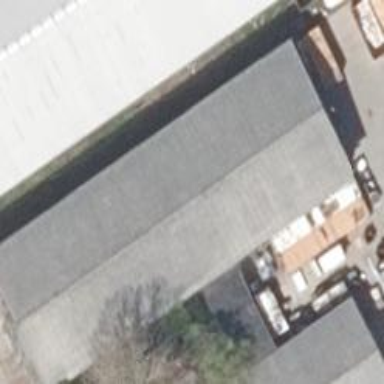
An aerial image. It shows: Commercial building.